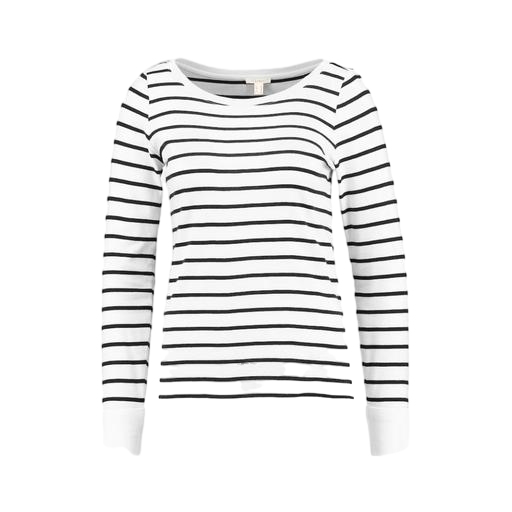
white long-sleeved striped top, black striped long-sleeve t-shirt, white le nautical long-sleeved top, white background